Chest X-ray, AP view. Patient: 67 years old, sex F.
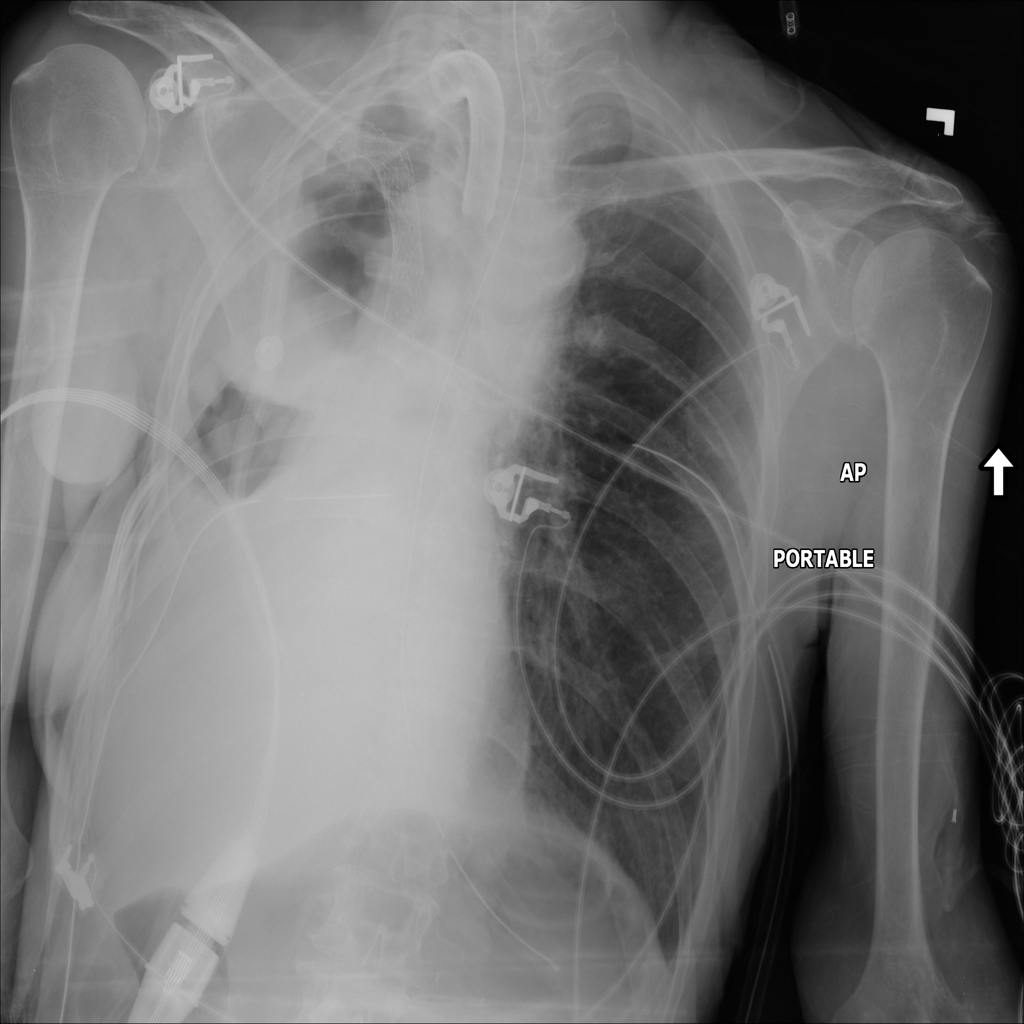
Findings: Effusion